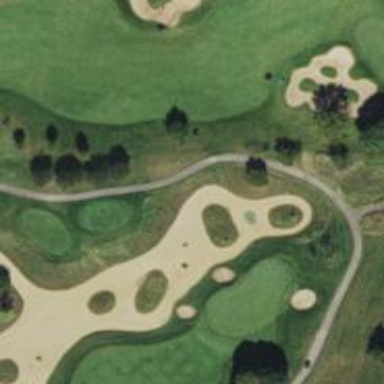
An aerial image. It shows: Service road designated as golf cart path.